Field crop: tomato
Growth stage: 1
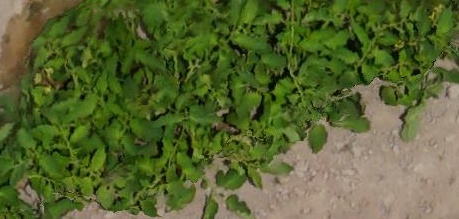
Species: tomato